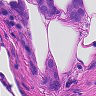
Metastatic tissue present: yes